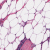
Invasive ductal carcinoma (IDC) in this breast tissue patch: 0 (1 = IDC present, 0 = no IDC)